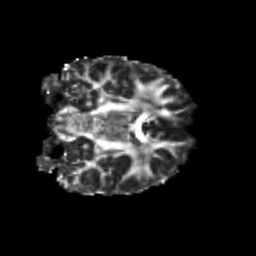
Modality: FA
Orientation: coronal
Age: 25
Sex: female
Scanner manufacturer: siemens
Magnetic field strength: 3 T
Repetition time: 3.5 s
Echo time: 0.113 s